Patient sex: F
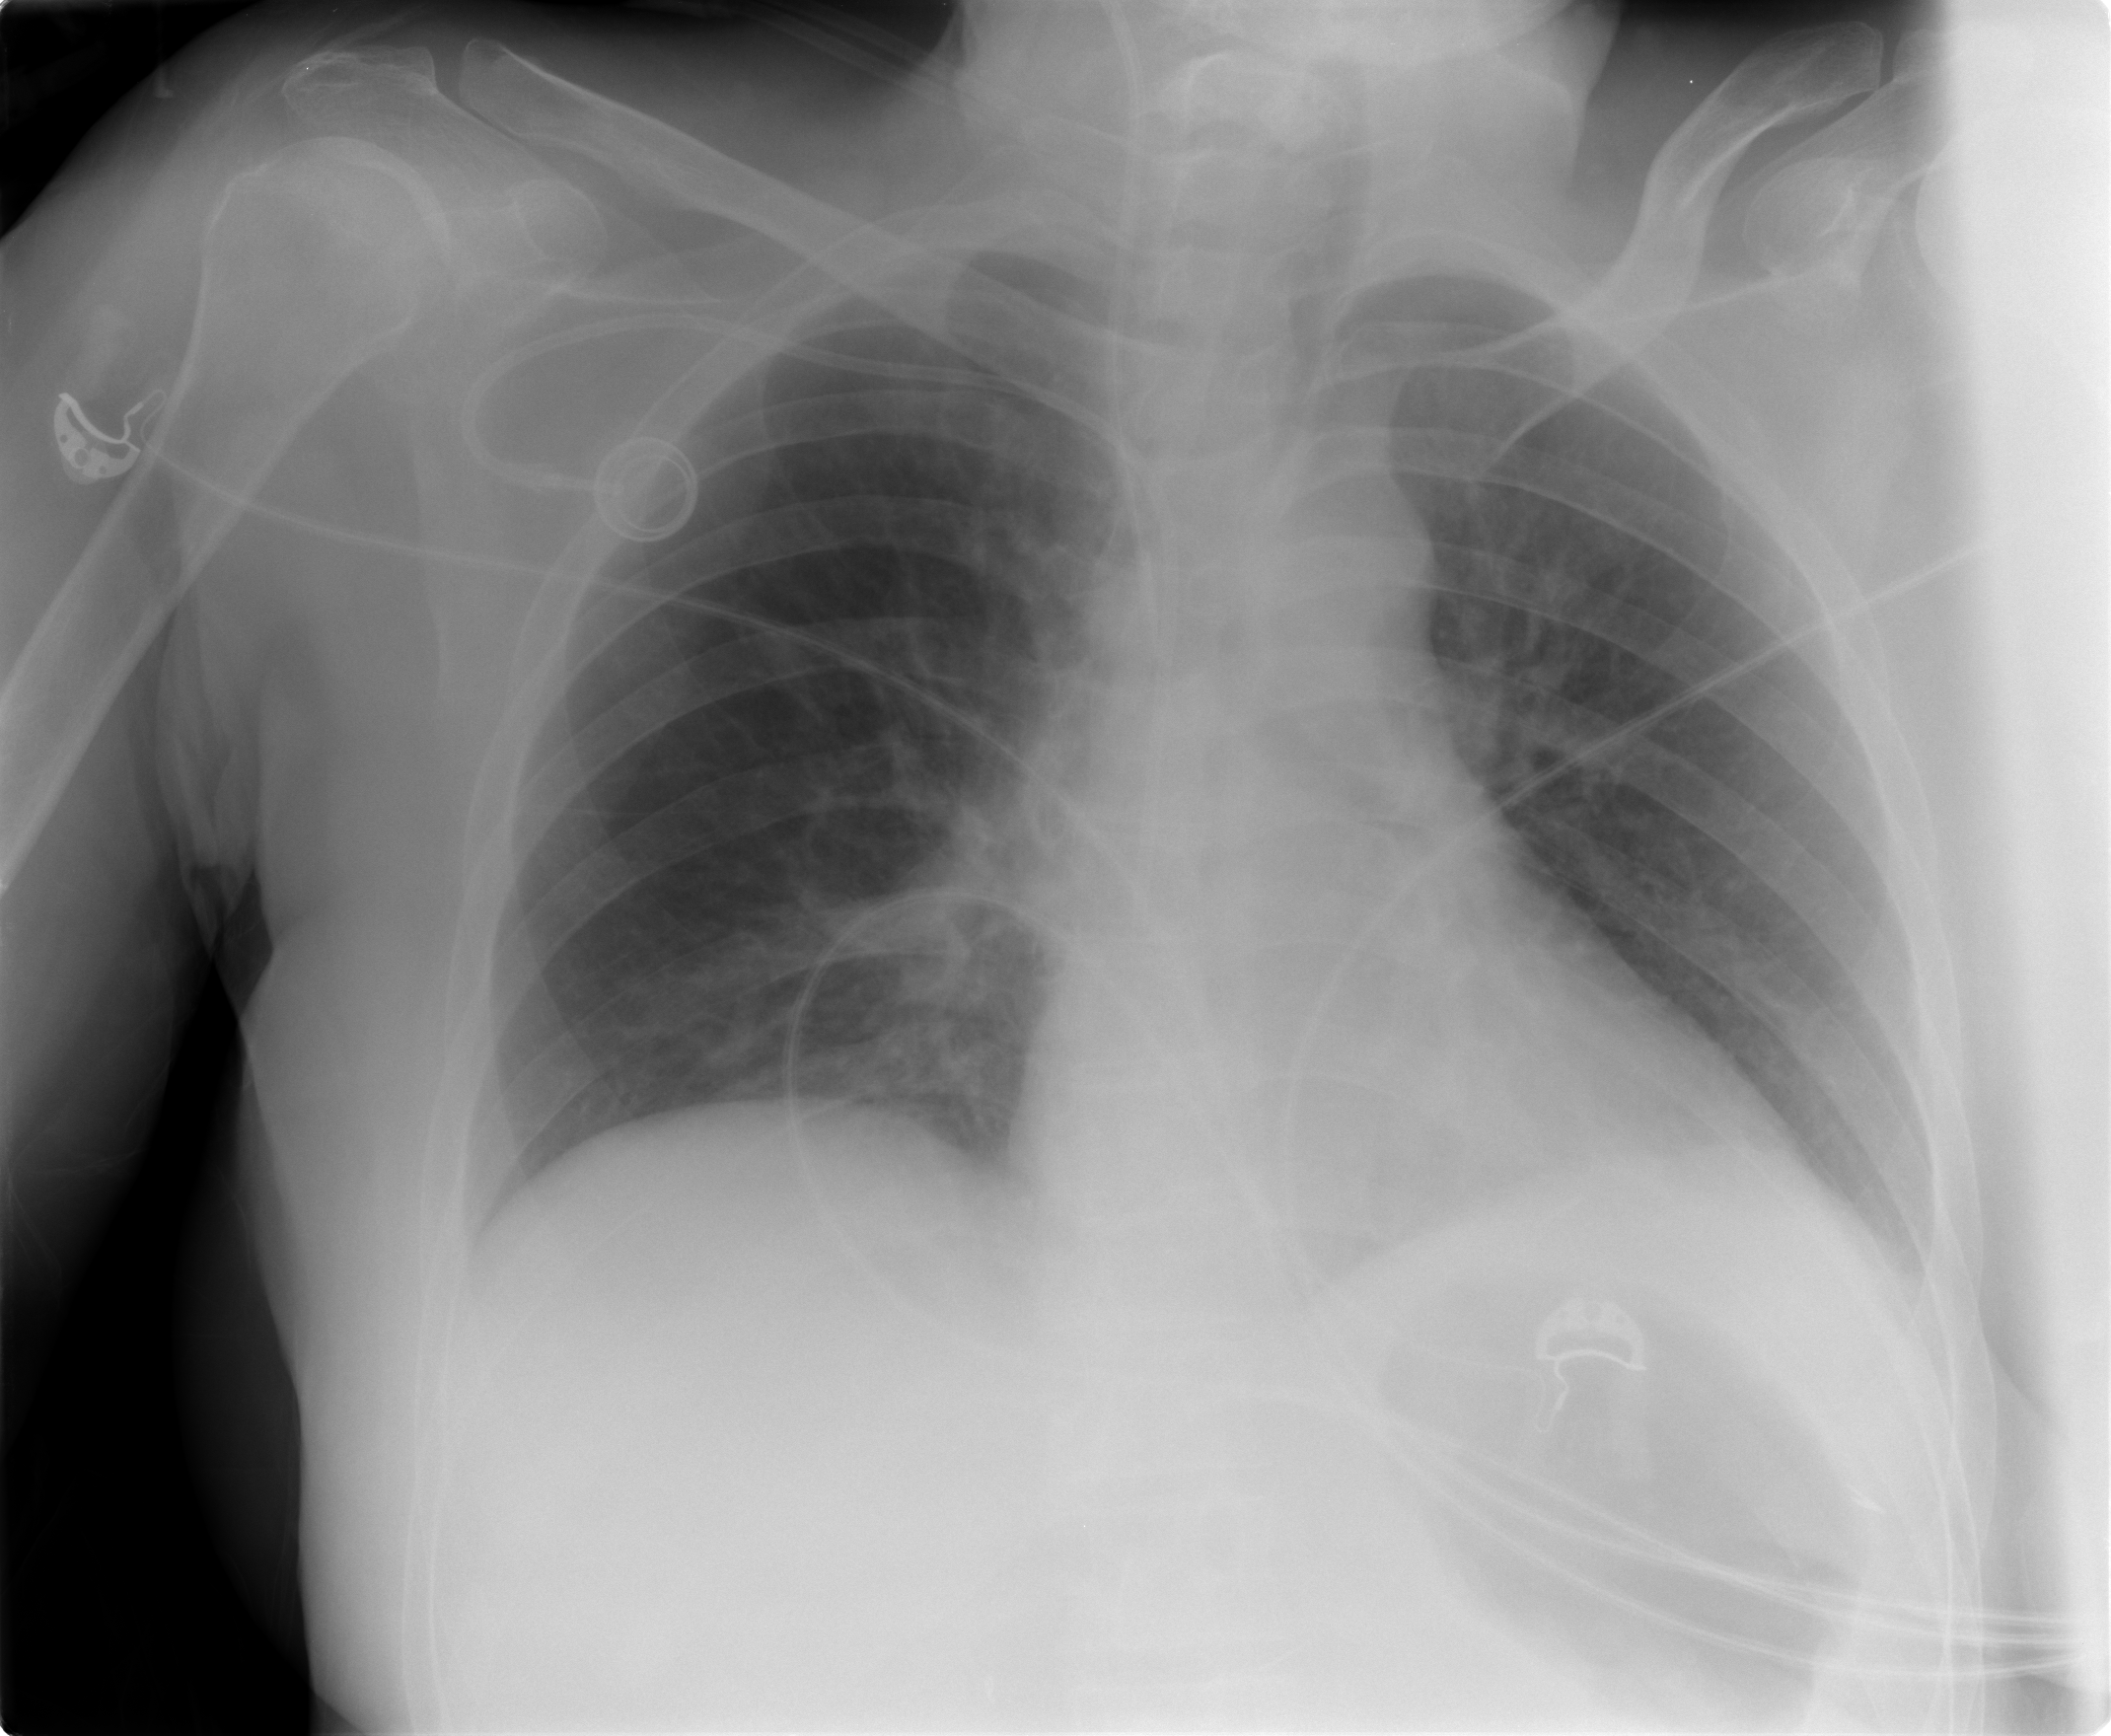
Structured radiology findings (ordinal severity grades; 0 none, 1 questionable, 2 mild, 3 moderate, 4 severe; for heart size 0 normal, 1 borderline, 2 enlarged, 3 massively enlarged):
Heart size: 0
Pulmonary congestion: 0
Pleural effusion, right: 0
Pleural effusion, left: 1
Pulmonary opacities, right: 0
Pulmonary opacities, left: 0
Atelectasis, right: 0
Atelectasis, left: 1